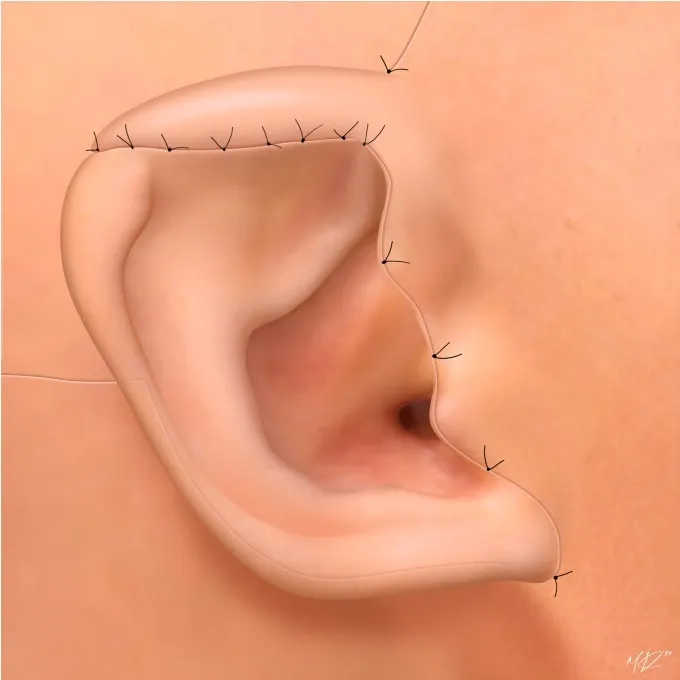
An illustrated diagram of a tubed flap in which in the inferior portion is rotated backwards toward the upper helix and inset on top of the posterior potion of the existing mid-helix to supplement the eminence of the triangular fossa, and the superior portion is then released and inset on the anterior portion of the helix. Illustrator: Mario Victor Ramirez Regalado.
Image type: medical_photograph (other_medical_photograph)